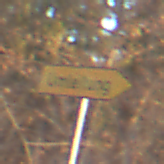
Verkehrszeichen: UmleitungswegweiserRechtsweisend
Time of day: SunriseSunset
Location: Outdoor (Nature)
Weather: Clear
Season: Autumn
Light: Natural